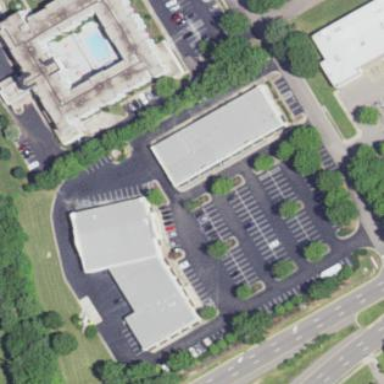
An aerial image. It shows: Commercial building.